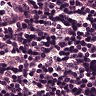
Metastatic tissue present: no